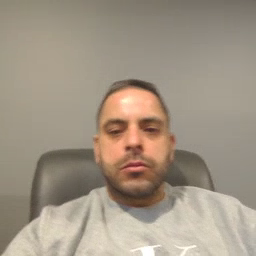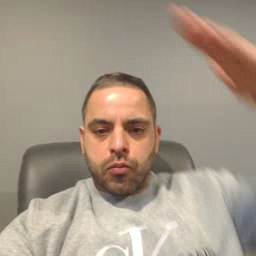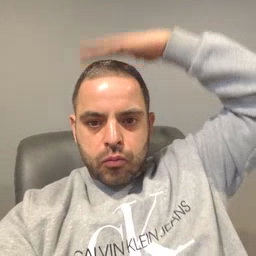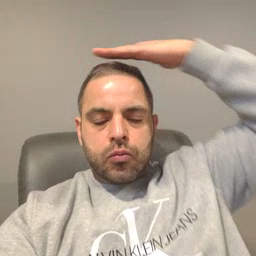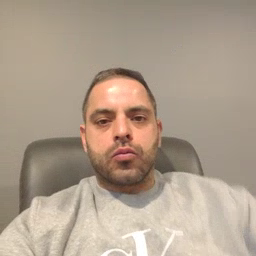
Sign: hat